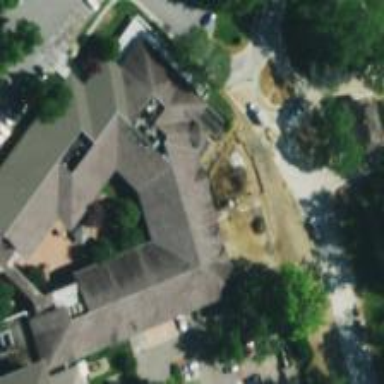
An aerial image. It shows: Kindergarten.